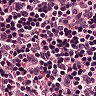
Metastatic tissue present: no